Interaction volume radius: 5 \u00c5
Interaction volume height: 20 \u00c5
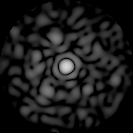
Disorder parameter: 0.8193